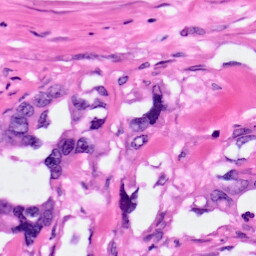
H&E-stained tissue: Pancreatic